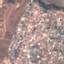
Land use / land cover: Residential